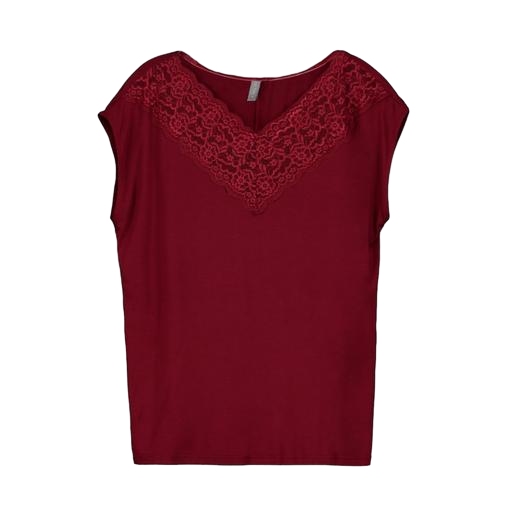
lace-yoke t-shirt, red lace yoke tee, red lace-detail top, white background